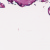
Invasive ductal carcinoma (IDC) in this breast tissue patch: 0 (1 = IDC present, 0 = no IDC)